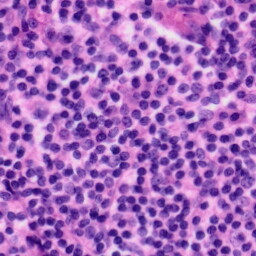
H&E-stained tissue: Tonsil